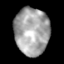
Tissue: skin
Cell type: Epithelial cells
Senescence score: 0.1959
Nuclear area (px): 1606
Mean DAPI intensity: 164.481